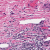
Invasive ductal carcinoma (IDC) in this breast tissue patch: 0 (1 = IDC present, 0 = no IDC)